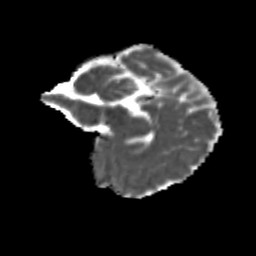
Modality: MD
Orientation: sagittal
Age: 11
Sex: female
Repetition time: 9.4 s
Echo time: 0.089 s